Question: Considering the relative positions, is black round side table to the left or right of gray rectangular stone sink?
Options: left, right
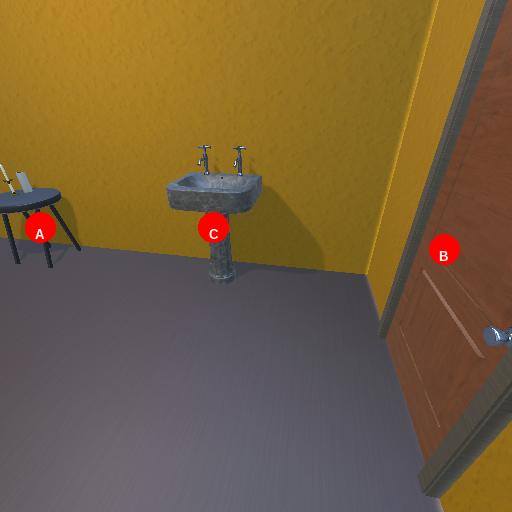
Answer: left